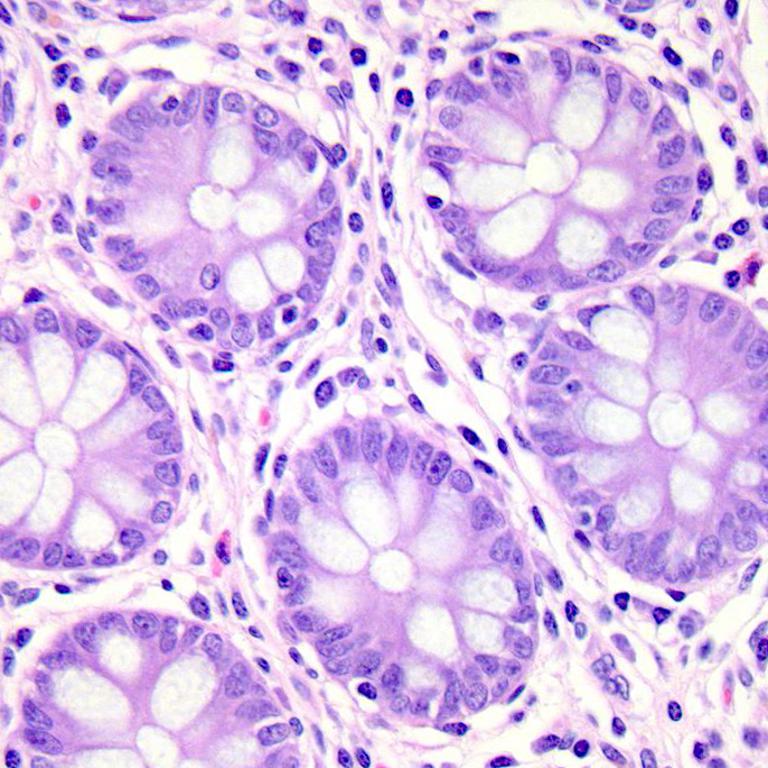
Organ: colon
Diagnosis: benign